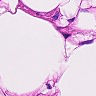
Metastatic tissue present: no